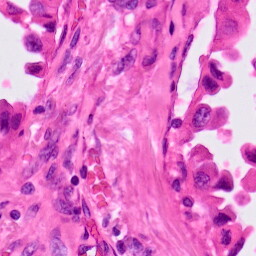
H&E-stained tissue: Lung